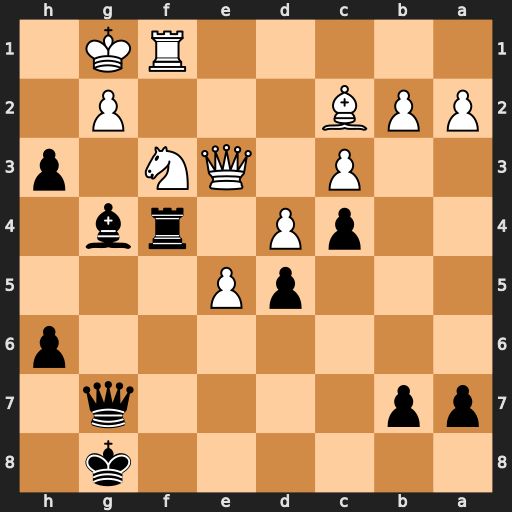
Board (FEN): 6k1/pp4q1/7p/3pP3/2pP1rb1/2P1QN1p/PPB3P1/5RK1
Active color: b
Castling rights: -
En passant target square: -
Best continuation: Bxf3 Rf2 Qg3